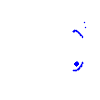
Particle: kaon